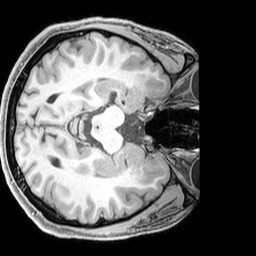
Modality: T1w
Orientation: axial
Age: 28
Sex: male
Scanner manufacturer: siemens
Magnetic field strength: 3 T
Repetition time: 2.3 s
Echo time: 0.00226 s